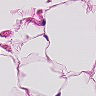
Metastatic tissue present: no